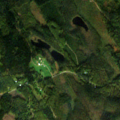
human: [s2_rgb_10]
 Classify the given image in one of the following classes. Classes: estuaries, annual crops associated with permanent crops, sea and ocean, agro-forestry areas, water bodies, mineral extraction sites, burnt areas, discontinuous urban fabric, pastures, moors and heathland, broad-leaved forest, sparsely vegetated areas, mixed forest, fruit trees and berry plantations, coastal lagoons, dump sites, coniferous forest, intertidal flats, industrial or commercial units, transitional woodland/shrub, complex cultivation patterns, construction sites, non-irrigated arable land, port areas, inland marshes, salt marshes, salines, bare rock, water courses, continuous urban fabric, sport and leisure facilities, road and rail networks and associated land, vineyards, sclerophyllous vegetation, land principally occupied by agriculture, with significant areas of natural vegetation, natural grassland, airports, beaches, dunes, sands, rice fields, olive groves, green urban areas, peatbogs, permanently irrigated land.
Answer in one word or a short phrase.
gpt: broad-leaved forest, coniferous forest, mixed forest, transitional woodland/shrub